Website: crate-barrel
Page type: payment
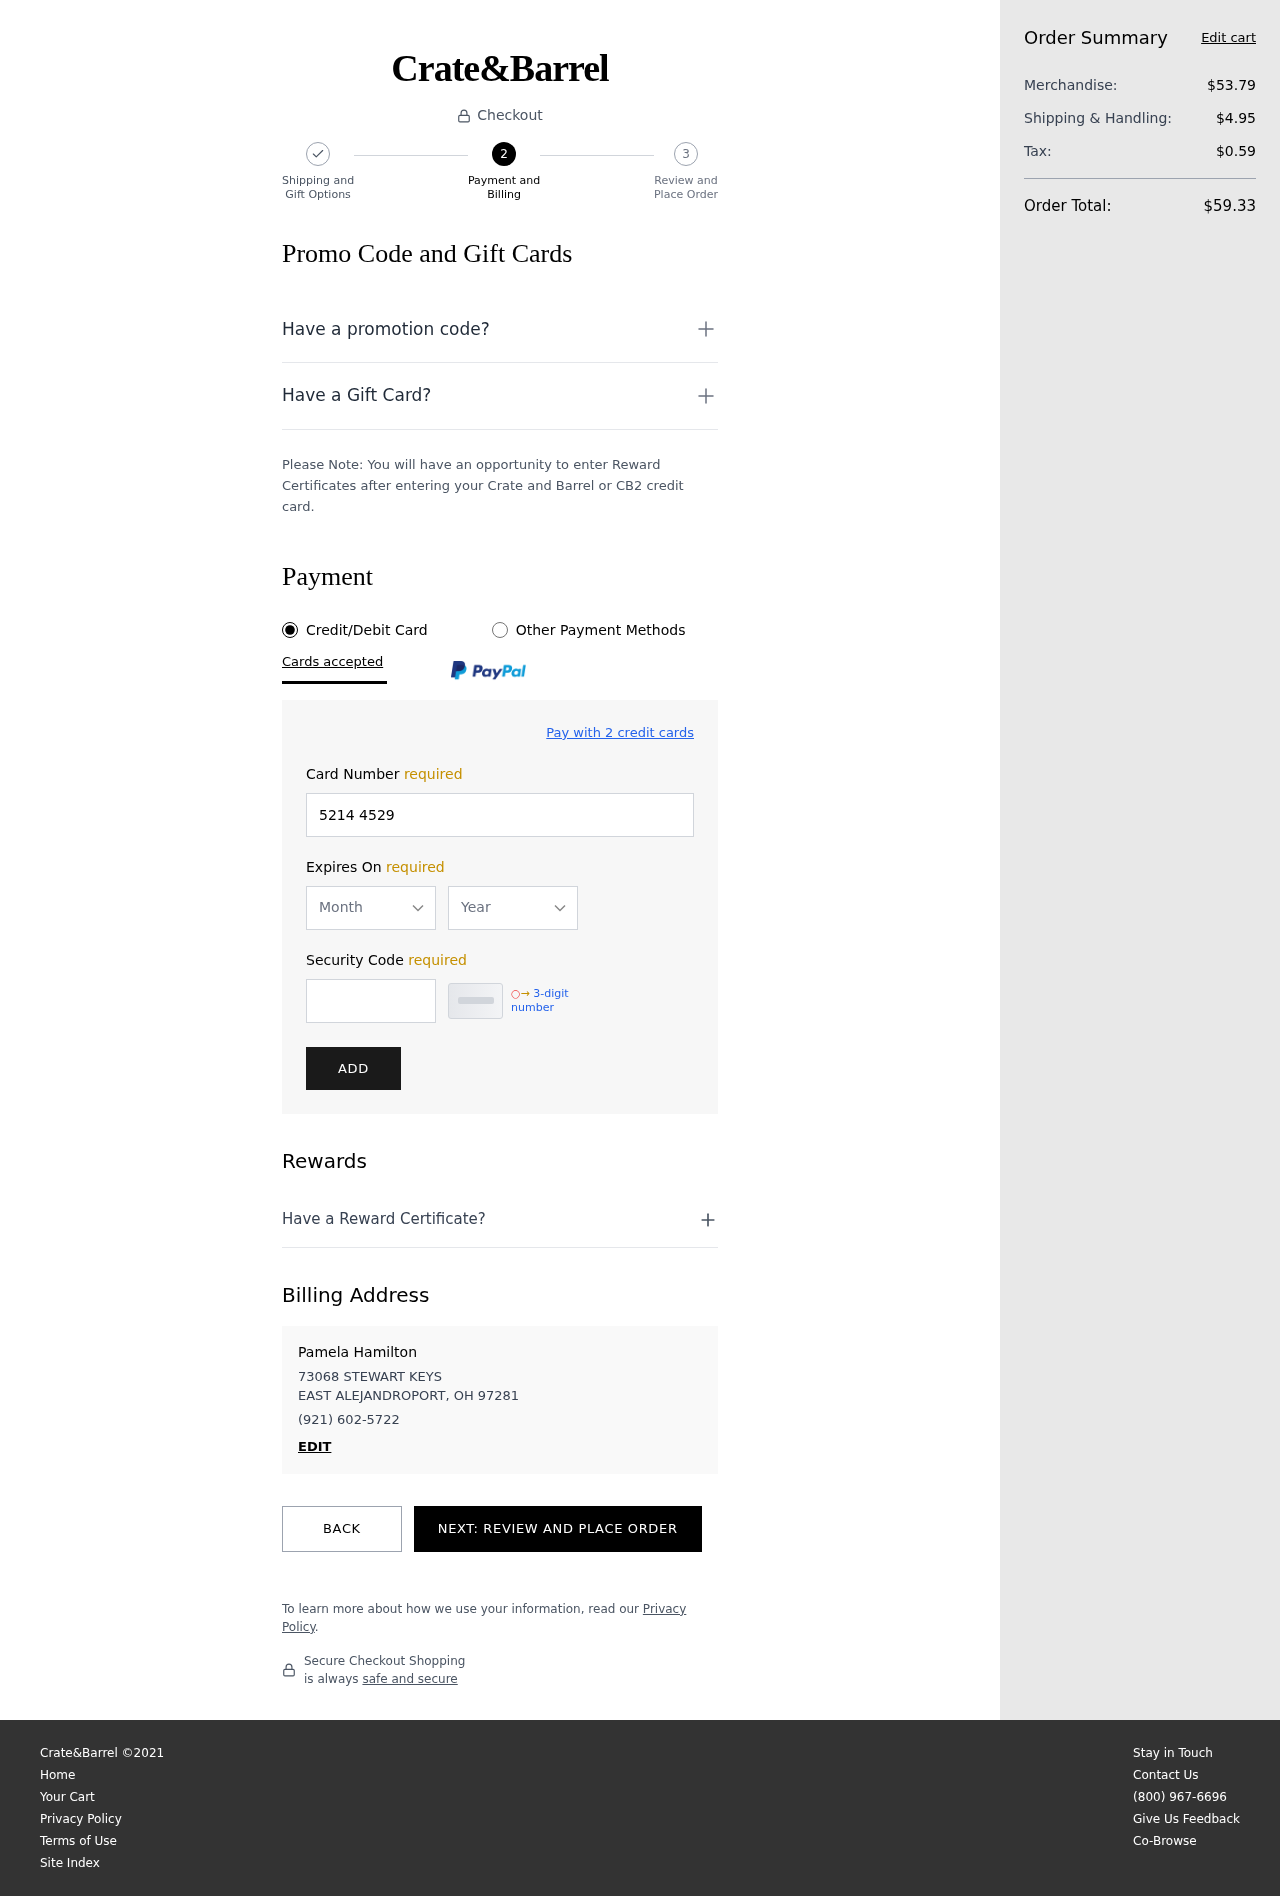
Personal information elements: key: PII_CARD_EXPIRY_MONTH
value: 09
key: PII_CARD_EXPIRY_YEAR
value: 26
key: PII_CITY_STATE_ZIP
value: EAST ALEJANDROPORT, OH 97281
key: PII_FULLNAME
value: Pamela Hamilton
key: PII_PHONE
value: (921) 602-5722
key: PII_STREET
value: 73068 STEWART KEYS
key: PII_CARD_NUMBER
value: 5214 4529 1182 6802
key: PII_CARD_CVV
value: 840
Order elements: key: ORDER_SUBTOTAL
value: $53.79
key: ORDER_SHIPPING_COST
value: $4.95
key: ORDER_TAX
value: $0.59
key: ORDER_TOTAL
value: $59.33